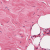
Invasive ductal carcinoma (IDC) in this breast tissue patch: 0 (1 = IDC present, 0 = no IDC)